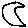
Label: moon